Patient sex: M
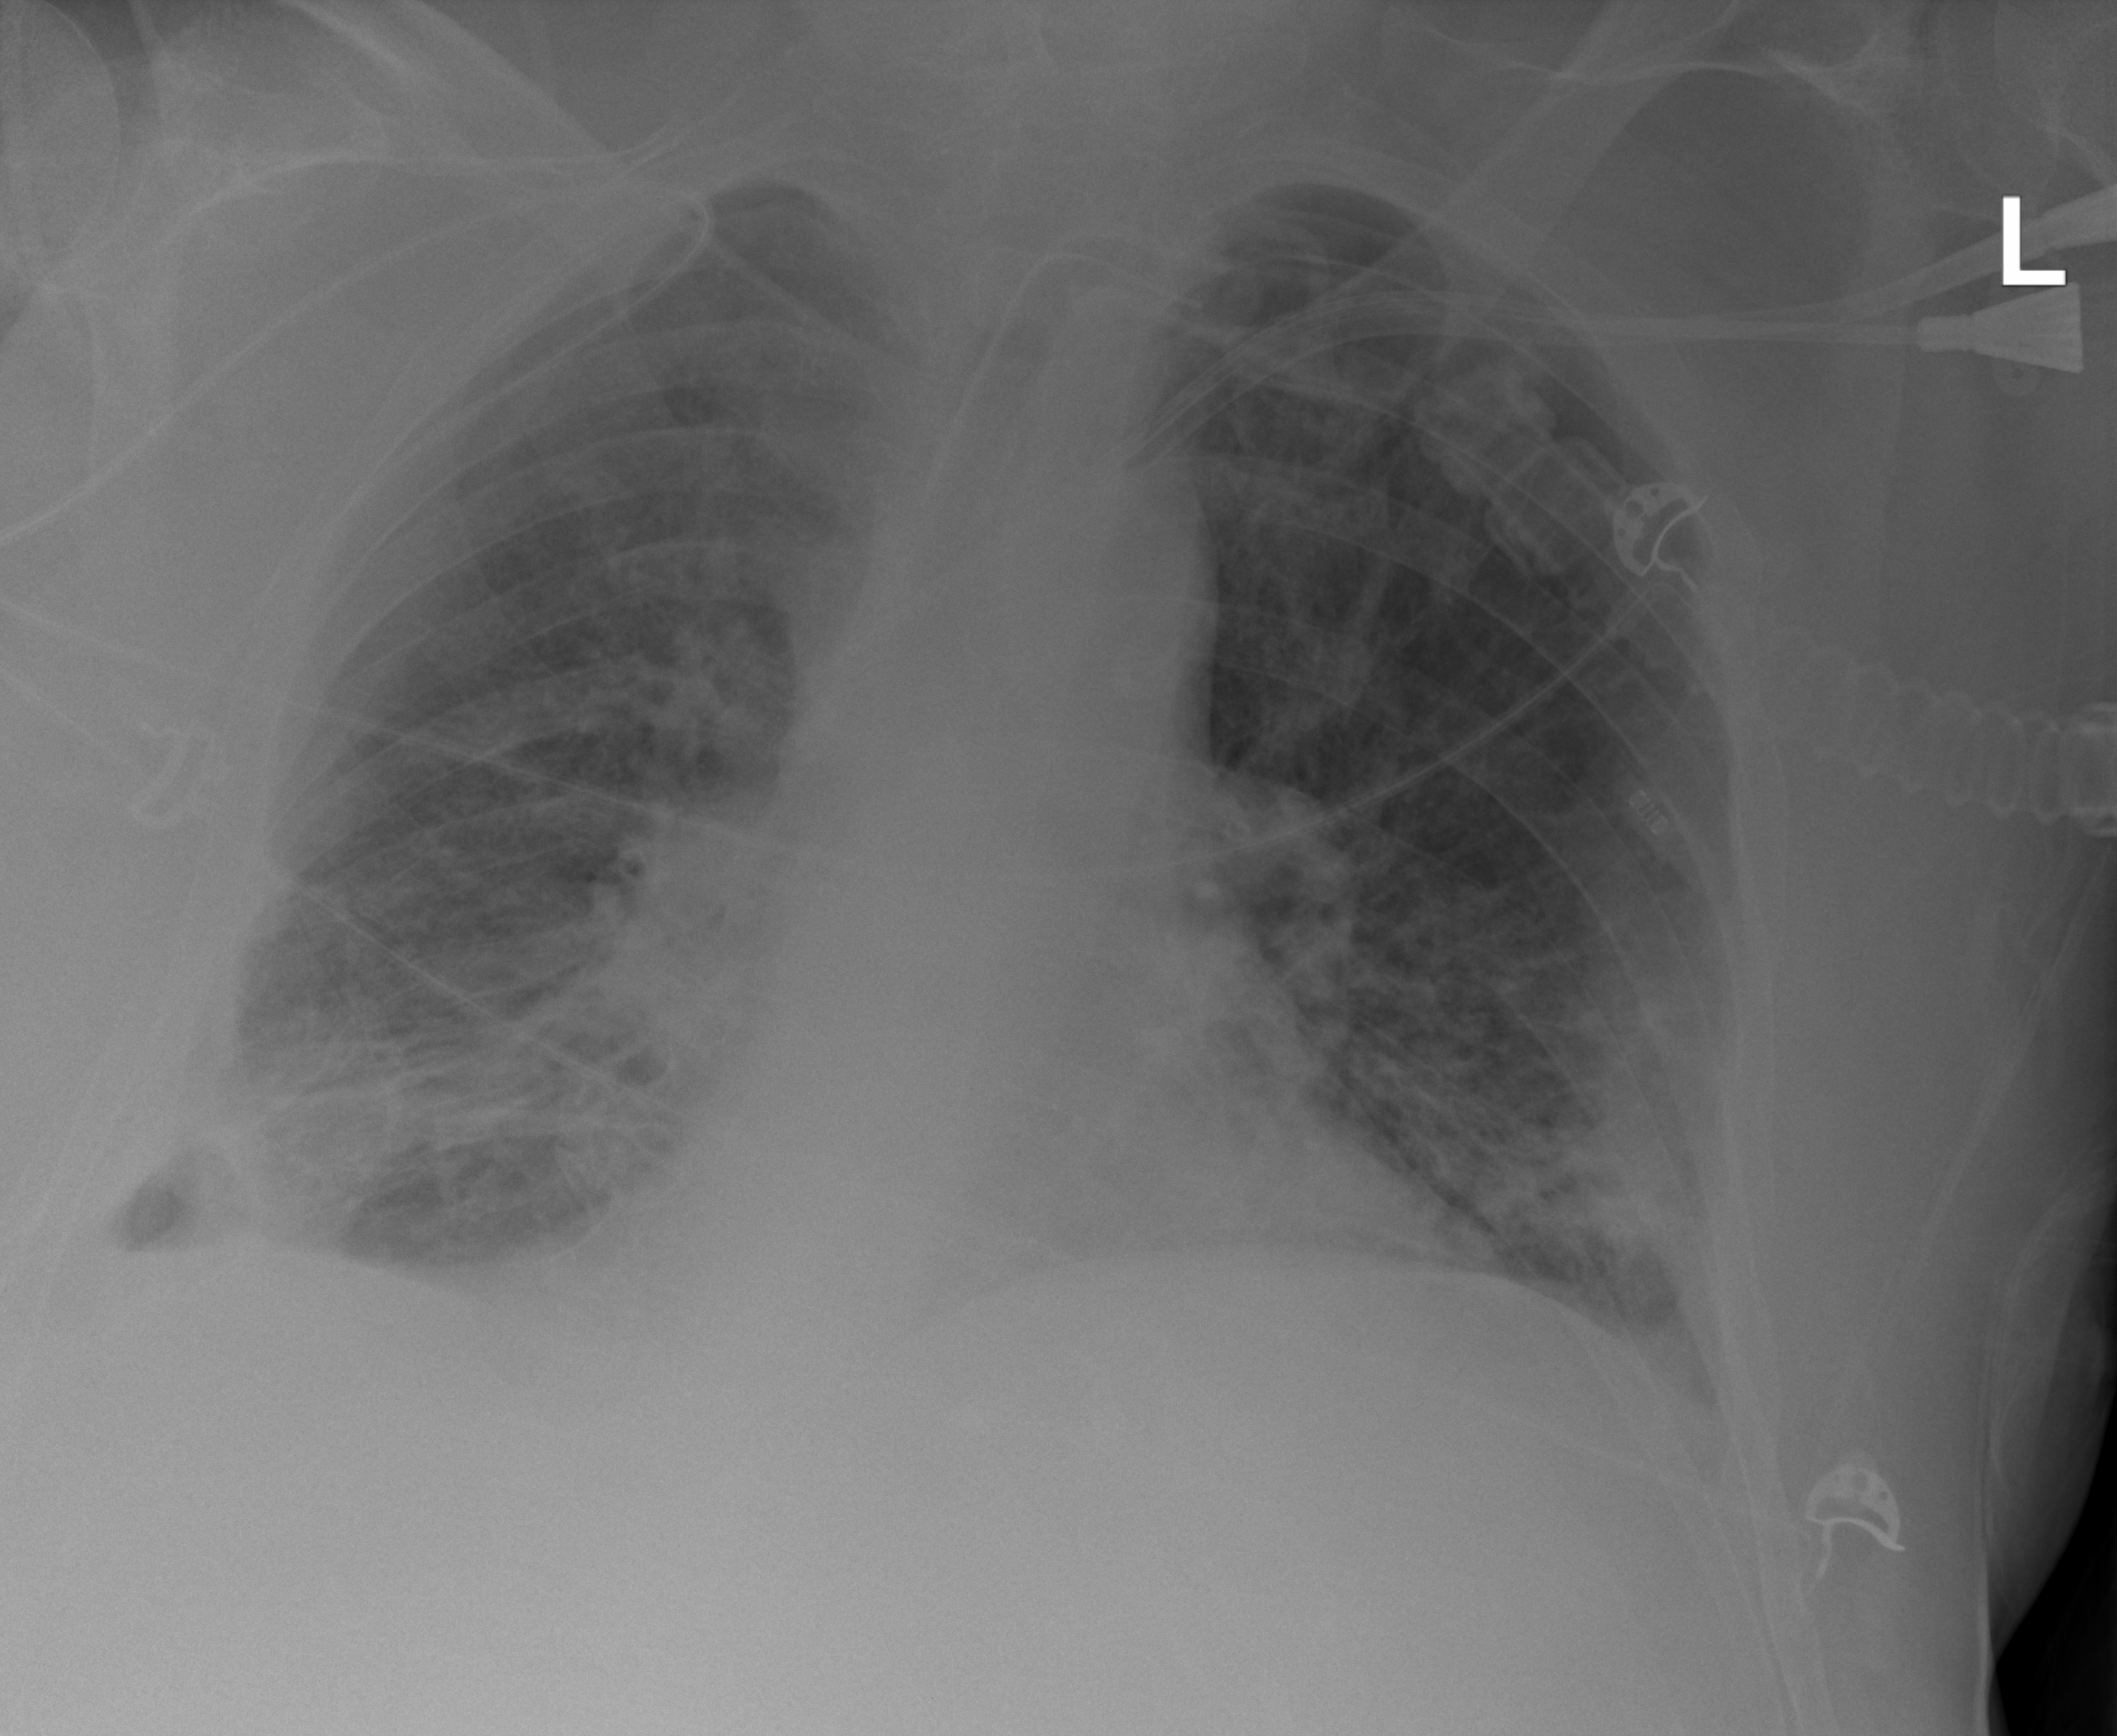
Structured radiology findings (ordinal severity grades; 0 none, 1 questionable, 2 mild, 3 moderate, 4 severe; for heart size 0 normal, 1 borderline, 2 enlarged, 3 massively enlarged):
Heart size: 2
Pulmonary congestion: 2
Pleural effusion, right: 2
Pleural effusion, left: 1
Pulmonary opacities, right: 2
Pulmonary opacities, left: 2
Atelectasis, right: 3
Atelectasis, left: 2